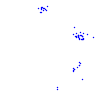
Particle: proton